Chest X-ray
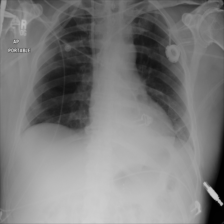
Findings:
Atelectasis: negative
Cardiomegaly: negative
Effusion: negative
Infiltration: negative
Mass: negative
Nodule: negative
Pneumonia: negative
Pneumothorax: negative
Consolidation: negative
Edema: negative
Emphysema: negative
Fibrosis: negative
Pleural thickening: negative
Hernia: negative